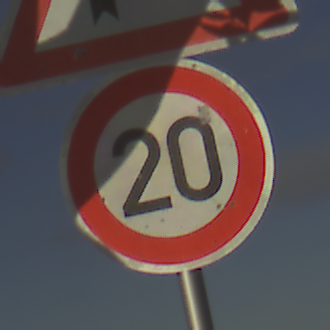
Verkehrszeichen: Geschwindigkeit20
Zusatzzeichen oben: KurveRechts
Umgebung: Outdoor, Nature
Tageszeit: SunriseSunset
Wetter: PartlyCloudy
Licht: Natural
Jahreszeit: NotSpecified
Kontrast: HighContrast